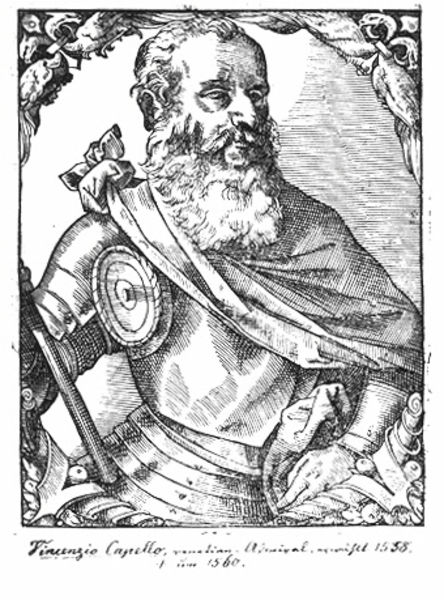
Titel: Bildnis des Vincenzo Capello
Künstler: Tobias Stimmer
Institution: (Seriendruck)
Schlagwörter: dunkel, hand, mann, schatten, umhang, weiß, brust, finger, frisur, grau, haar, hell, licht, mund, nase, ohr, profil, schwarz, stirn, zeichnung, blick, gürtel, tuch, hochformat, ornament, alt, bart, augen, bärtig, falten, gesicht, knoten, mensch, rahmen, vollbart, bildnis, herr, portrait, porträt, gewand, mantel, sitzend, blatt, lippen, locken, renaissance, schulter, oval, ranken, schärpe, taille, holzschnitt, schrift, rahmung, italien, alter mann, stab, grafik, graphik, rand, lanze, dichter, inschrift, glanz, ornamente, sitzt, tusch, faltenwurf, wange, schild, panzer, alter, antike, blind, philosoph, religion, druck, schwarz weiss, schraffur, radierung, stich, schwert, text, waffe, beschriftung, manschette, proträt, herrscher, kranz, lilie, ritter, rüstung, harnisch, halbprofil, hüfte, mittelalter, krieger, dunel, feldherr, adliger, kupferstich, brusttuch, grieche, bildunterschrift, schließe, zepter, vincent, zeile, winkel, latein, lateinisch, stick, hochrechteckig, italiener, rahme, kriefer, grfik, armschiene, schulterschließe, handschschrift, schulterschliße, capello, vinunzio, 1555, 1560, 16 jahrhundert, vancent, vincenzio capello